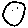
Label: circle